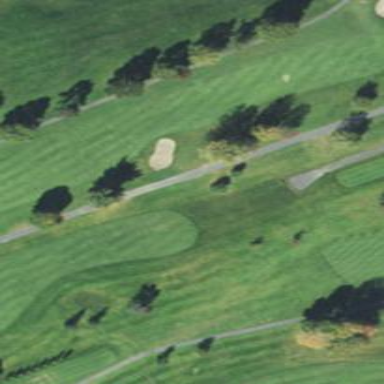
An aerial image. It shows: Golf fairway surrounded by grass.